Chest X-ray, PA view. Patient: 60 years old, sex M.
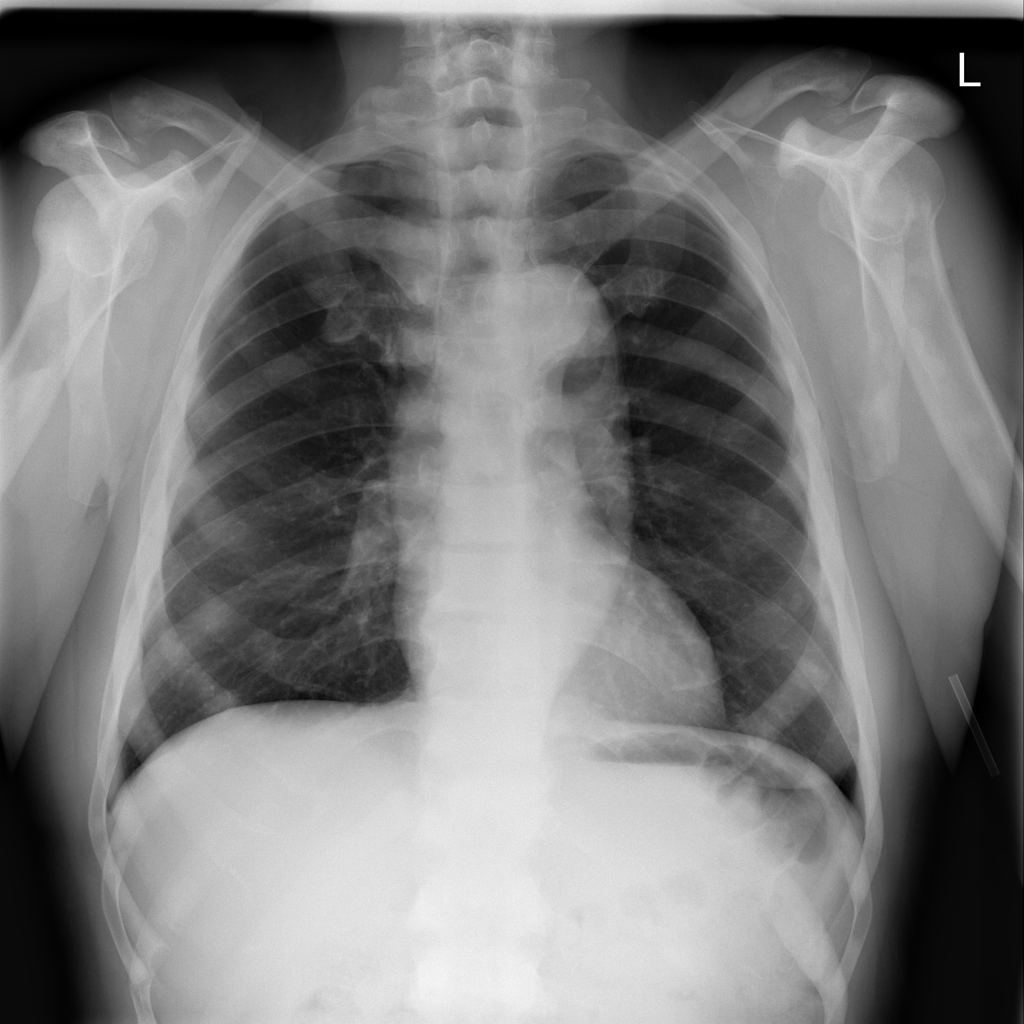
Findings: No Finding